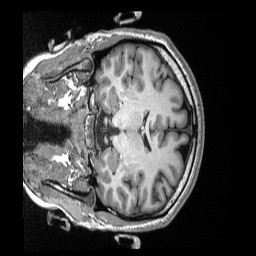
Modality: T1w
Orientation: coronal
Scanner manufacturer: siemens
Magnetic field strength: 3 T
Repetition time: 2.3 s
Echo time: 0.00308 s